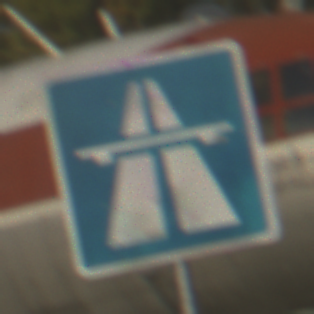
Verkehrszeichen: Autobahn
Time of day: SunriseSunset
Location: Outdoor (Special)
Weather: Clear
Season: NotSpecified
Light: Natural